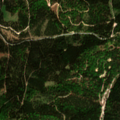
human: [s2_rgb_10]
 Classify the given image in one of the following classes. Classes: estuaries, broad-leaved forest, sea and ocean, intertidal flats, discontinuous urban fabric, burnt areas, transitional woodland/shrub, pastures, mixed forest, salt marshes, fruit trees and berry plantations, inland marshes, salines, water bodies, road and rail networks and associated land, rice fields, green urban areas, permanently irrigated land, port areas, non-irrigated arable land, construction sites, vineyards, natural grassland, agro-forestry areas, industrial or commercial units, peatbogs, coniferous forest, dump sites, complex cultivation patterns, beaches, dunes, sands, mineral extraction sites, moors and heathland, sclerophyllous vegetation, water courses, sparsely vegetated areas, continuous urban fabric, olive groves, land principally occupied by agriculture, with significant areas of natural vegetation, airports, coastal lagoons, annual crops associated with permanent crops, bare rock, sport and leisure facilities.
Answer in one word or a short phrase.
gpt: coniferous forest, mixed forest